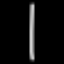
Label: line